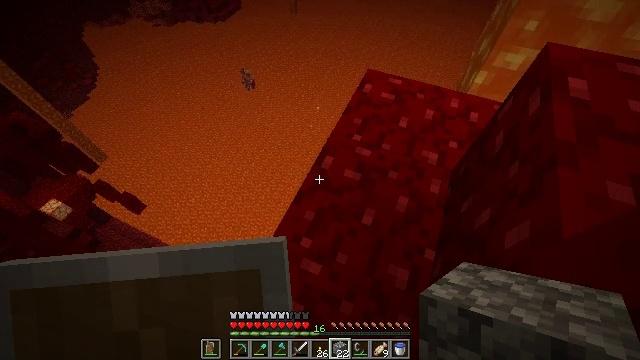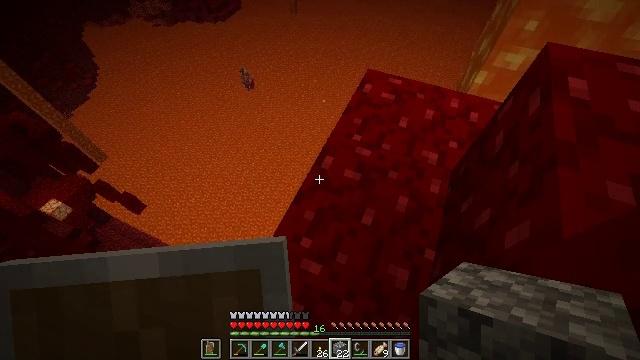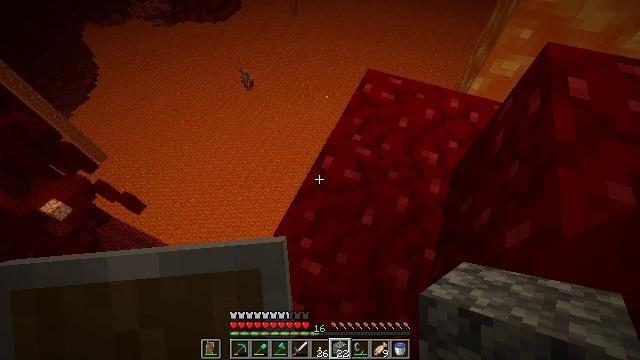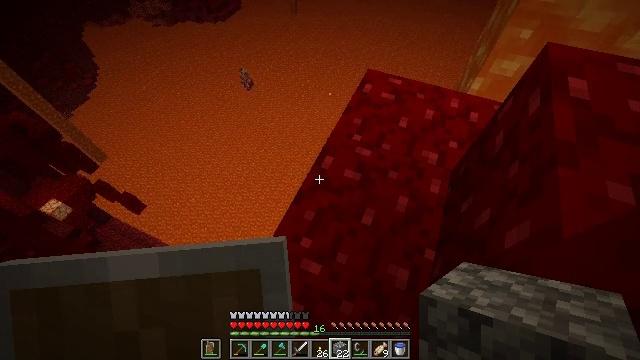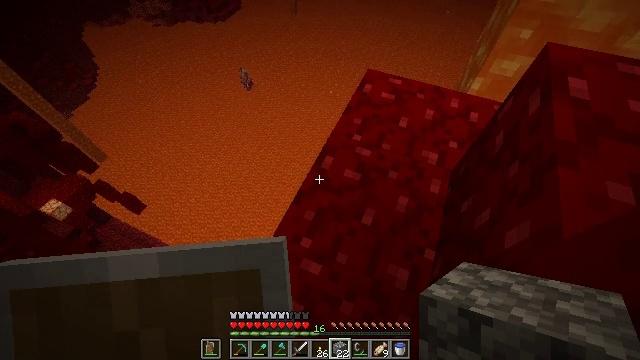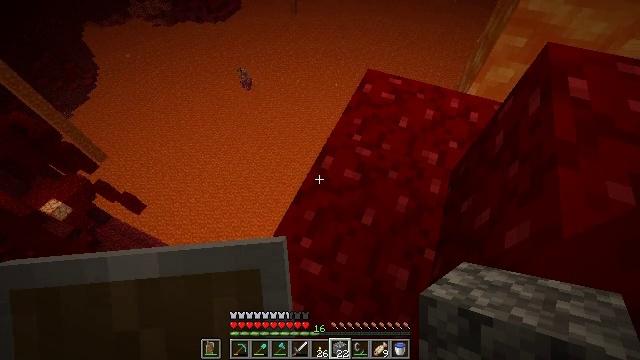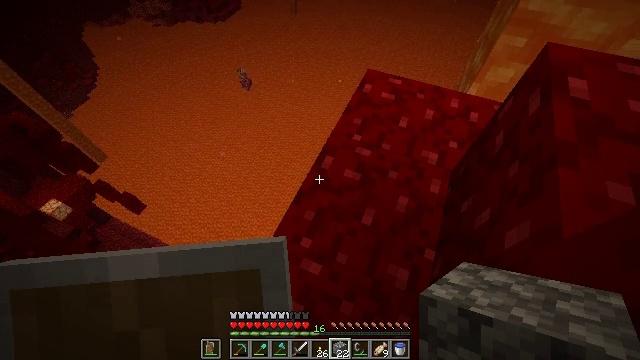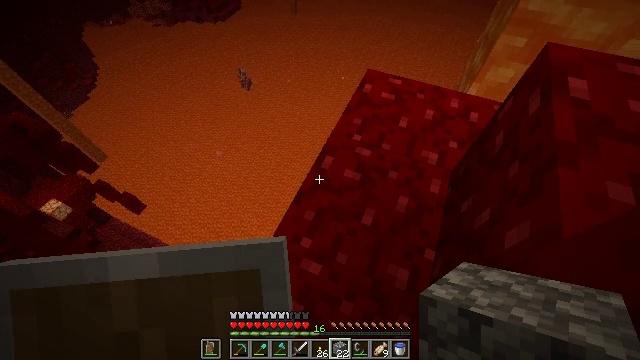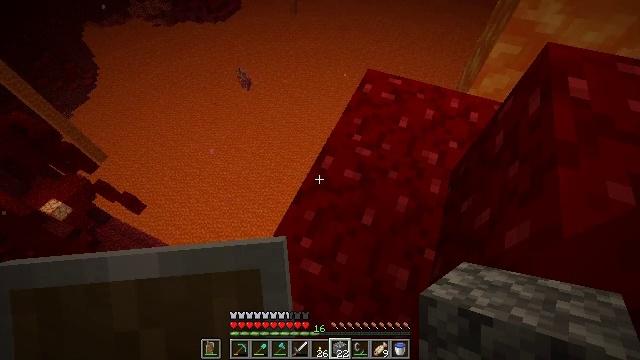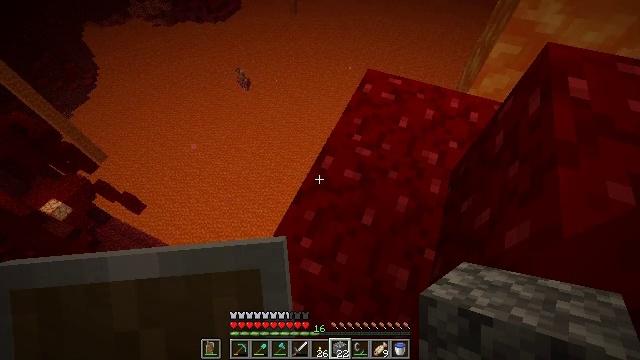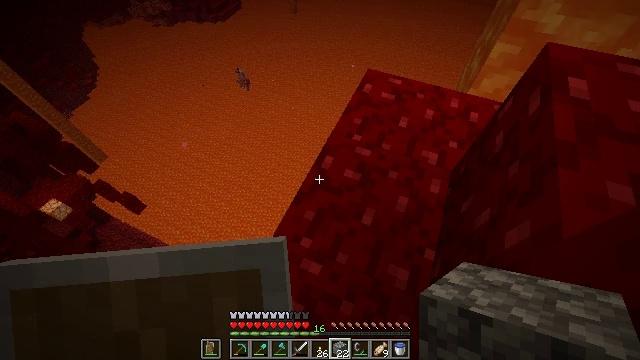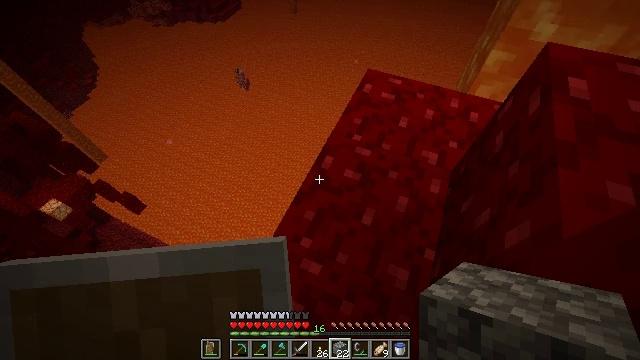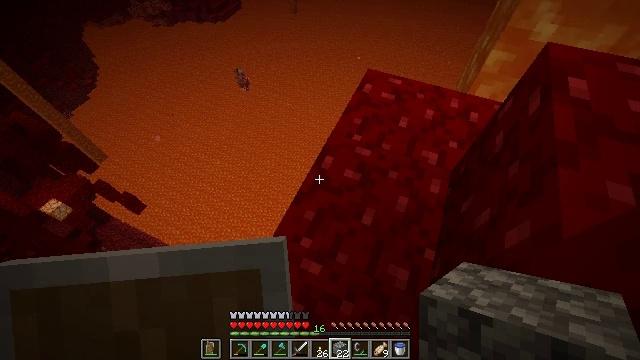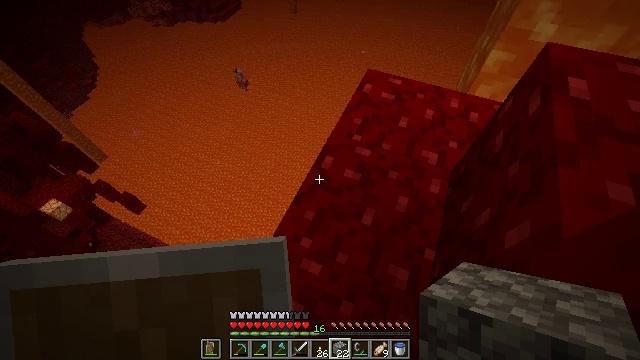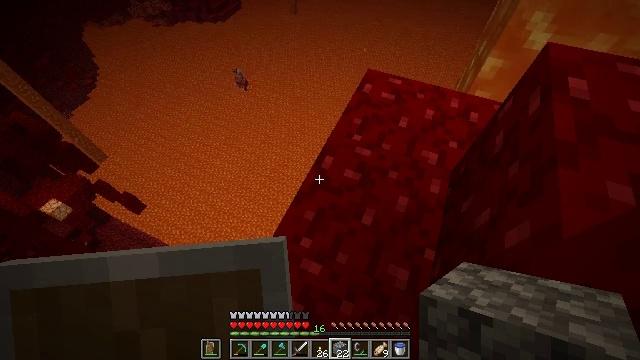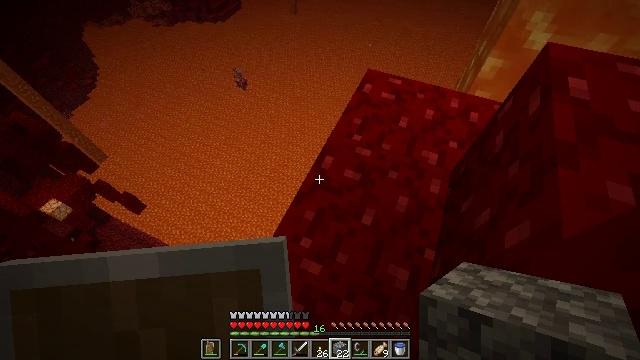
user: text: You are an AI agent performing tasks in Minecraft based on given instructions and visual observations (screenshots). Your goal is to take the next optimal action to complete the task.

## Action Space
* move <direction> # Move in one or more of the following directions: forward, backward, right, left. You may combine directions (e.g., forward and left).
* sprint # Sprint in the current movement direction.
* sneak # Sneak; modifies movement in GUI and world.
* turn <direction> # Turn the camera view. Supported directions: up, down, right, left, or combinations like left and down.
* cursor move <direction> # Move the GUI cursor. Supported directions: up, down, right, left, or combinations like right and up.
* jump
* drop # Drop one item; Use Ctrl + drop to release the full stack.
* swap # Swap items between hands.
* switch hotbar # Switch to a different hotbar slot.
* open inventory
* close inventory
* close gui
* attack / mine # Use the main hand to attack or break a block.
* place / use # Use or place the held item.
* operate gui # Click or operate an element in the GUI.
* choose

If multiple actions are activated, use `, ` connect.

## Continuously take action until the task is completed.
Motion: motion action
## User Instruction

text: Collect the nether wart block for decoration.
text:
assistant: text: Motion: no_op
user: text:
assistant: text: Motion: no_op
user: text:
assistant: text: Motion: no_op
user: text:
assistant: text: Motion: no_op
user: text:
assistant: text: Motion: no_op
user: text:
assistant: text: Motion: no_op
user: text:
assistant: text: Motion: no_op
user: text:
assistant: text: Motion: no_op
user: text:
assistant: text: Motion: no_op
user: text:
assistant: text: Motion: no_op
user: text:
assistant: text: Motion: no_op
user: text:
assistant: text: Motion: no_op
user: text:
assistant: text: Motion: no_op
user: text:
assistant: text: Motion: no_op
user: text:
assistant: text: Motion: no_op
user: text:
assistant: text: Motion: no_op
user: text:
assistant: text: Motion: no_op
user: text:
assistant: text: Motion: no_op
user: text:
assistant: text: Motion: no_op
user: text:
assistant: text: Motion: no_op
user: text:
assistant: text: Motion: no_op
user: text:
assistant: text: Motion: no_op
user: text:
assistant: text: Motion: no_op
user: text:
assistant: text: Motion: no_op
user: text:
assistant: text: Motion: no_op
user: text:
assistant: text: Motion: no_op
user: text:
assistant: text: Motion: no_op
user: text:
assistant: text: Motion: no_op
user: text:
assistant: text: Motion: no_op
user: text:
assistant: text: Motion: no_op